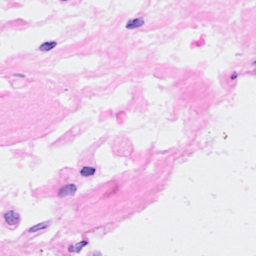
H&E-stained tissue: Breast